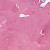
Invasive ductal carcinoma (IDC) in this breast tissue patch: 0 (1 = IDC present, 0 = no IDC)